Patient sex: M
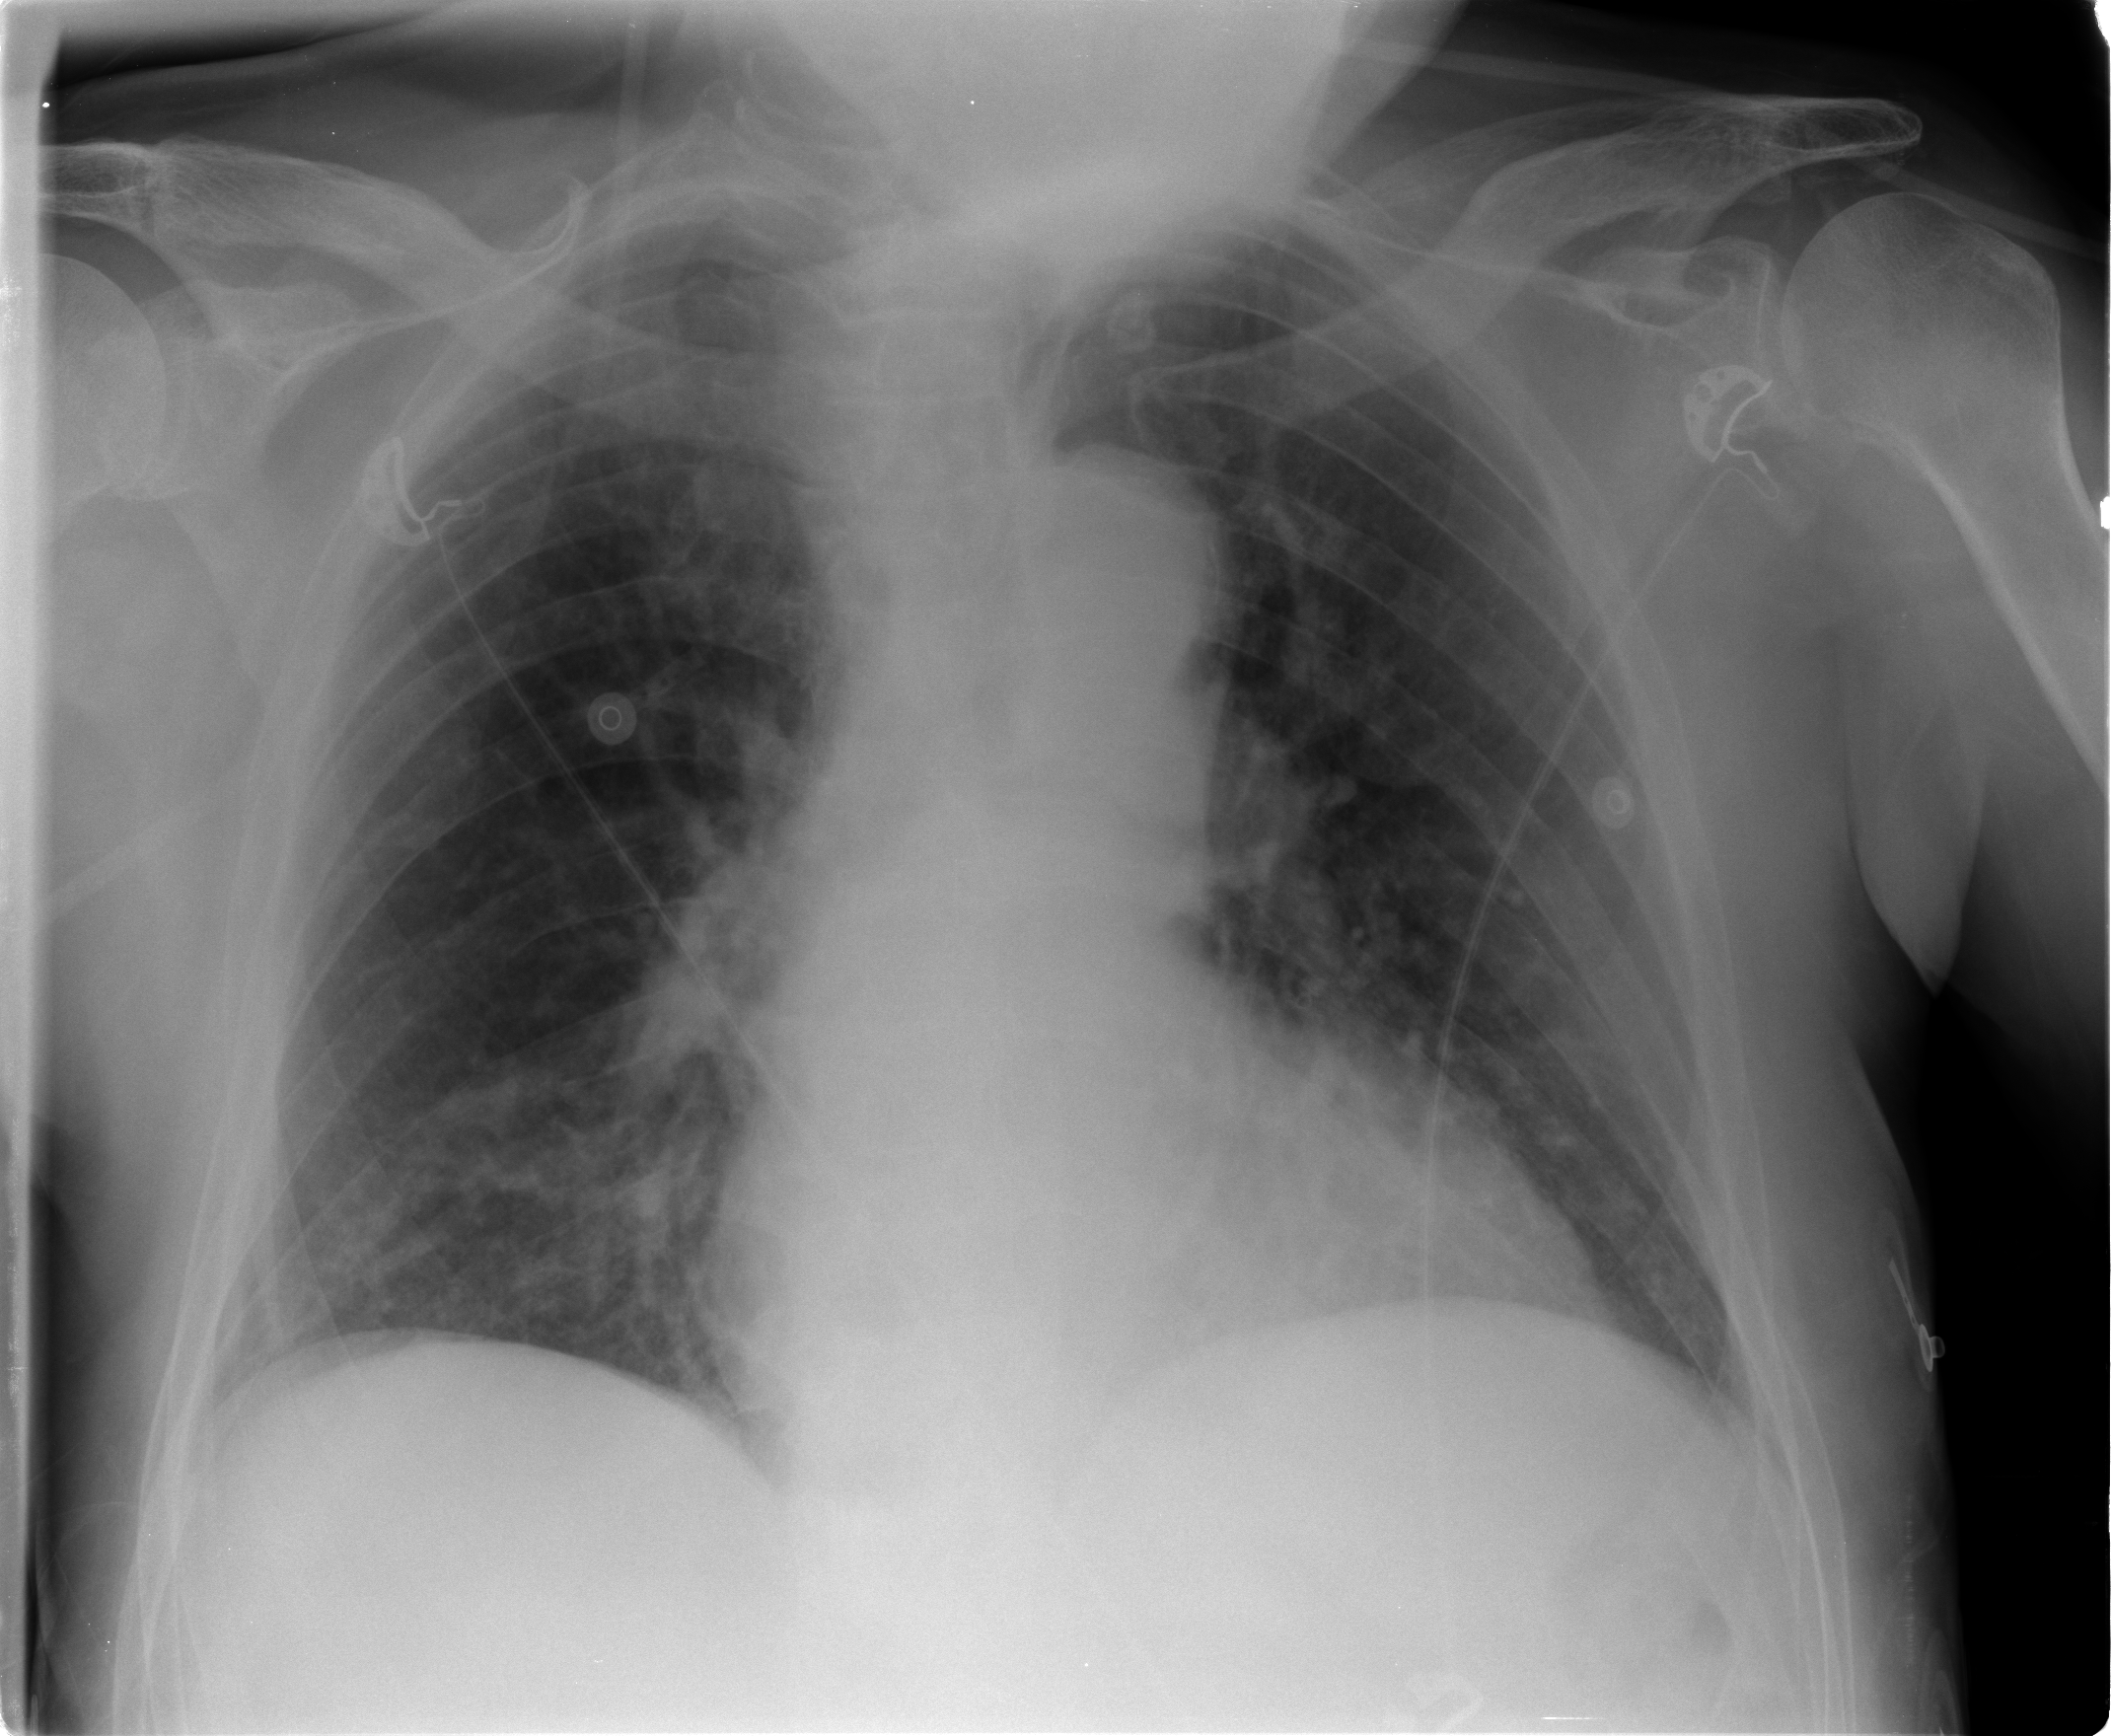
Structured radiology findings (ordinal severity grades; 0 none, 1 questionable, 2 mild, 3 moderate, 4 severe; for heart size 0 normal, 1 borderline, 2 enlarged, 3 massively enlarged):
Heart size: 1
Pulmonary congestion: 2
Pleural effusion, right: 0
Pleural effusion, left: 0
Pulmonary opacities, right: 2
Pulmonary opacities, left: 1
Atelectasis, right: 2
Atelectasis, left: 2